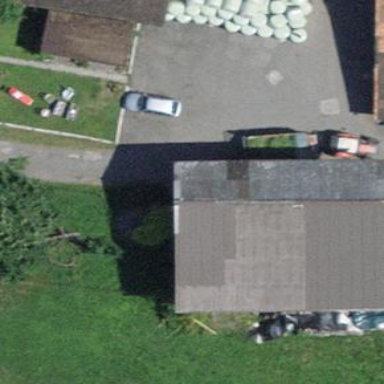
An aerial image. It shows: Farm building.